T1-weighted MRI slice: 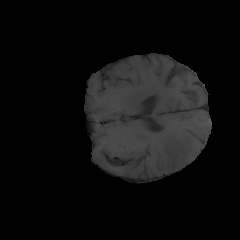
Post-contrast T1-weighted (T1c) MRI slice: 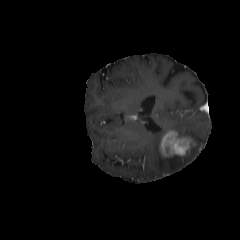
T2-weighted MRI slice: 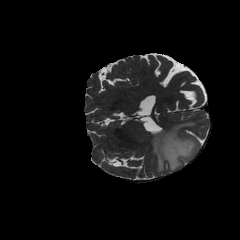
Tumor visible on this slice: yes